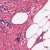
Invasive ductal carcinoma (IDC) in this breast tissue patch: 0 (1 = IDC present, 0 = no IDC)